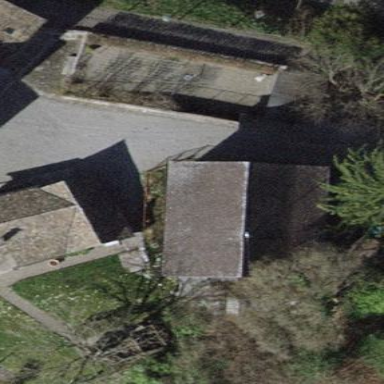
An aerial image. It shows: Gabled building.